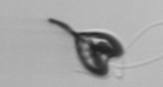
Label: Pyramimonas_longicauda